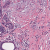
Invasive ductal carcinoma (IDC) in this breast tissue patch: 0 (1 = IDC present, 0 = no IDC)